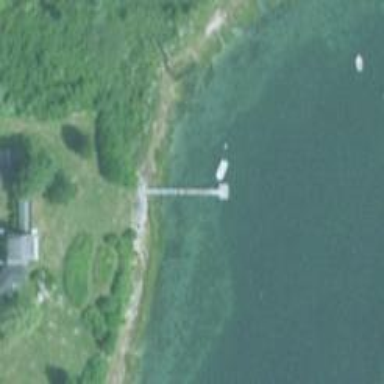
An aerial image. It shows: Man-made pier.